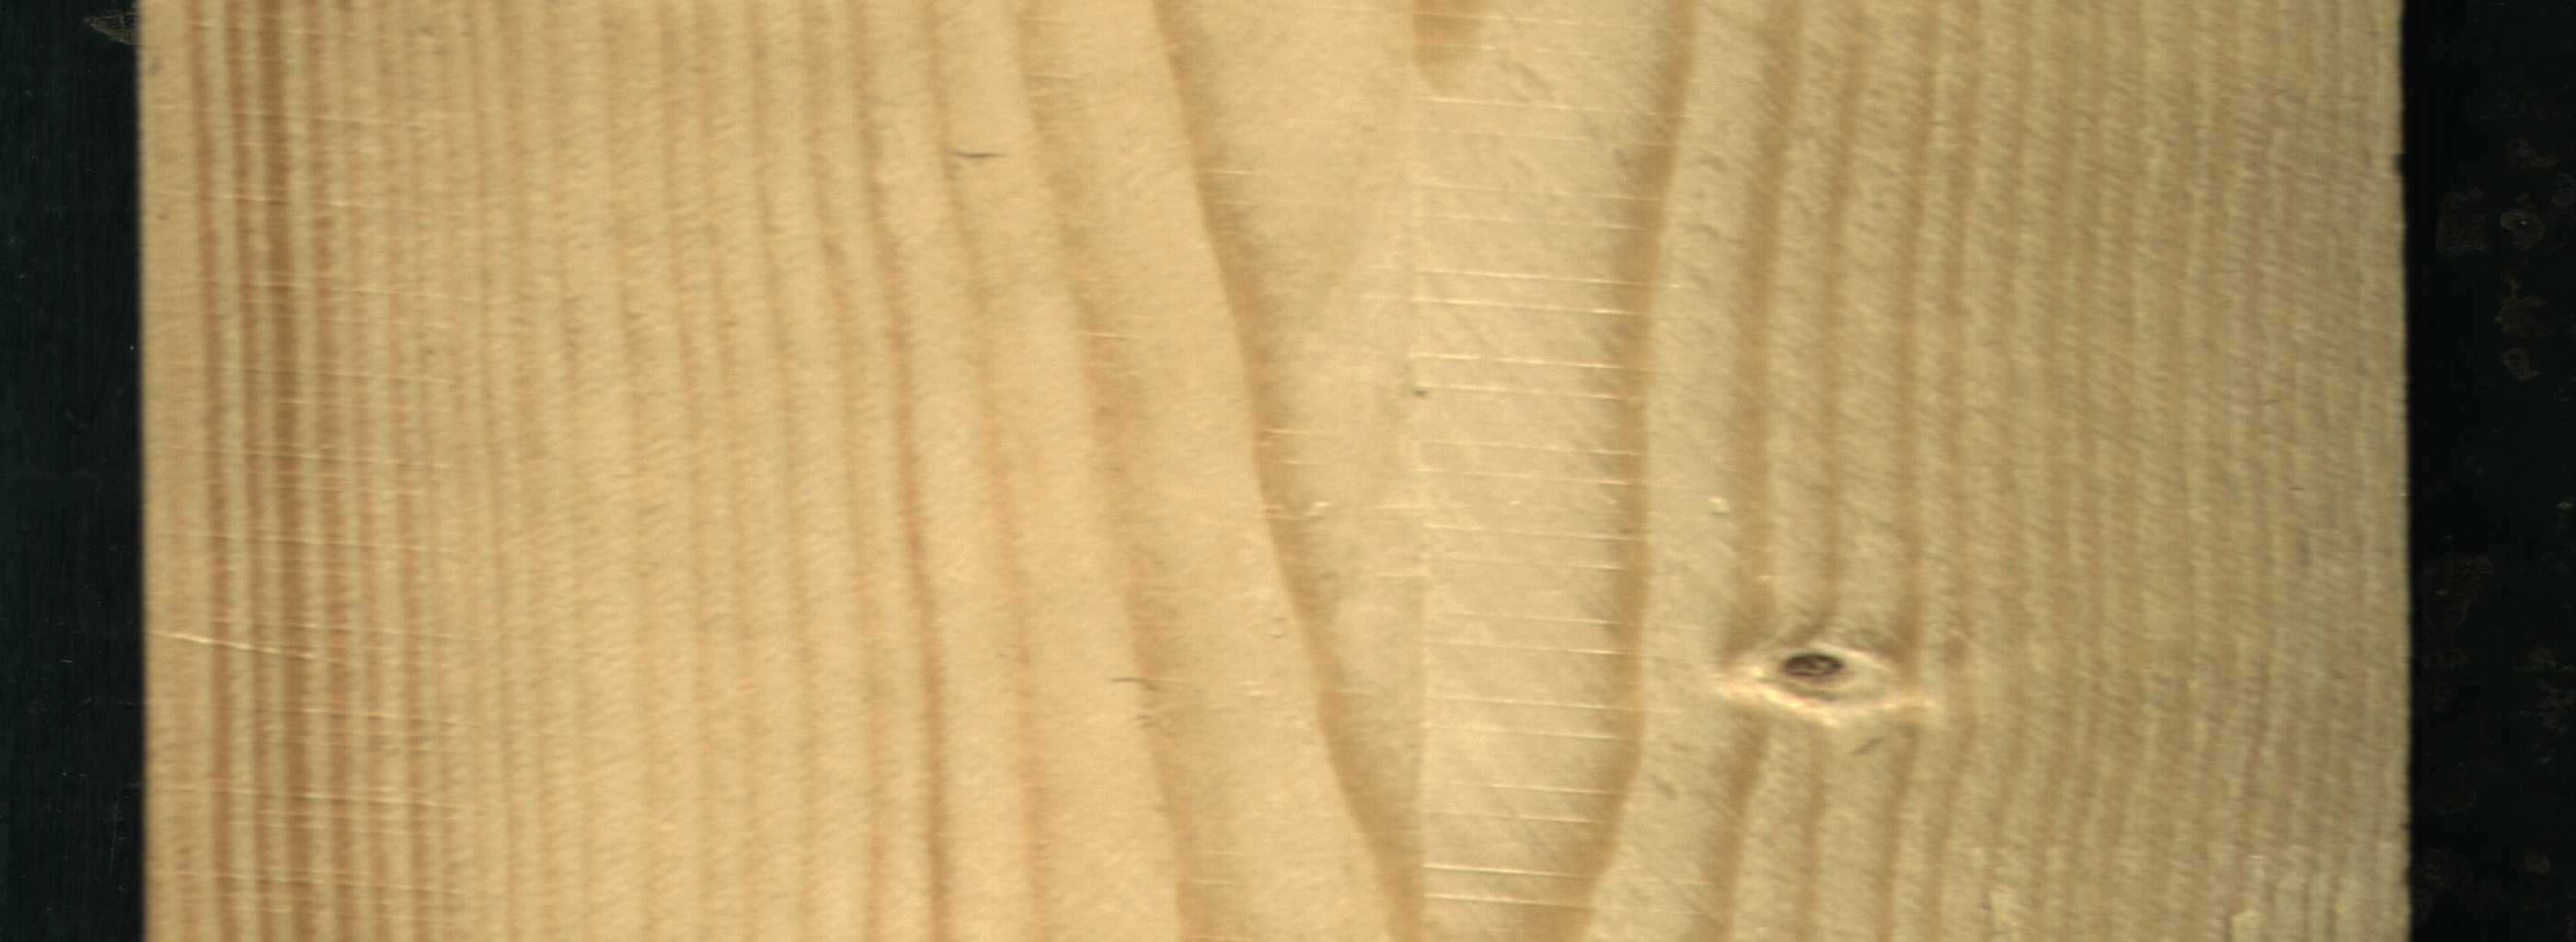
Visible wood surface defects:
Dead_Knot